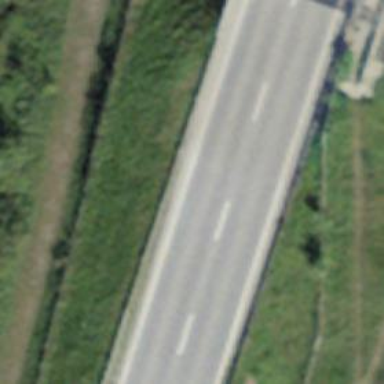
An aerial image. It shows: Secondary road with asphalt surface passing over bridge.